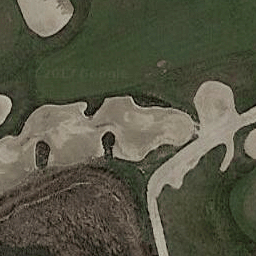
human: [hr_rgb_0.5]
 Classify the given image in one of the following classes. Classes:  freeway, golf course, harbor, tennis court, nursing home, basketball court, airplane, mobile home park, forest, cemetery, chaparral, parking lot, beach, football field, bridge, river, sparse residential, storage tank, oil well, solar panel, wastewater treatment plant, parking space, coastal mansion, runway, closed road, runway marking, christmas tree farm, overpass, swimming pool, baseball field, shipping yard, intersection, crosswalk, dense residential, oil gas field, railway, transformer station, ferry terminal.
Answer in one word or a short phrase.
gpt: golf course